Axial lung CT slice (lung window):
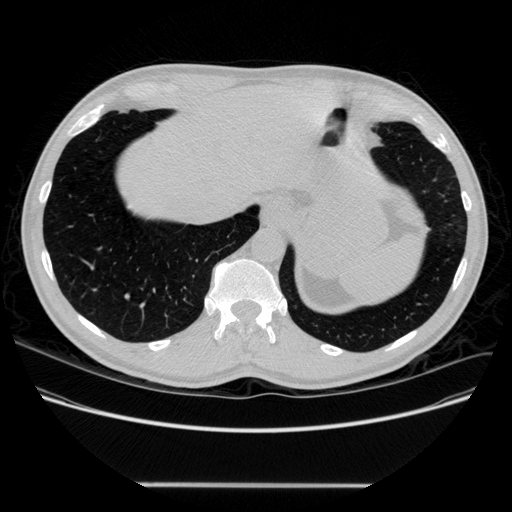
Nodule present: no